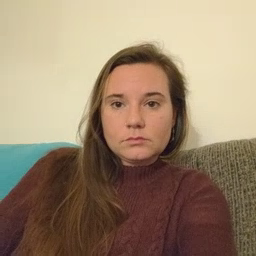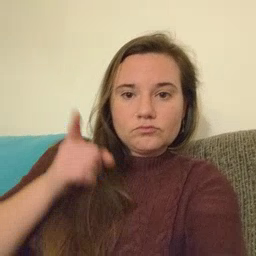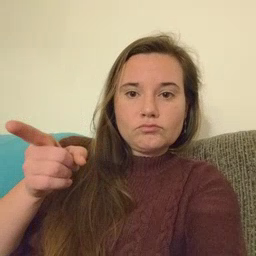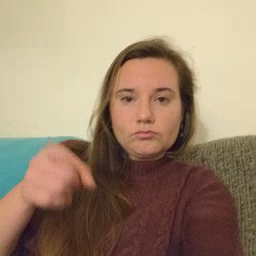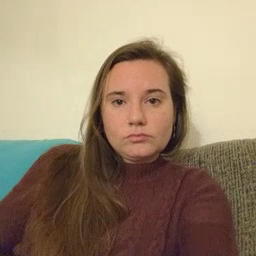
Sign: hesheit